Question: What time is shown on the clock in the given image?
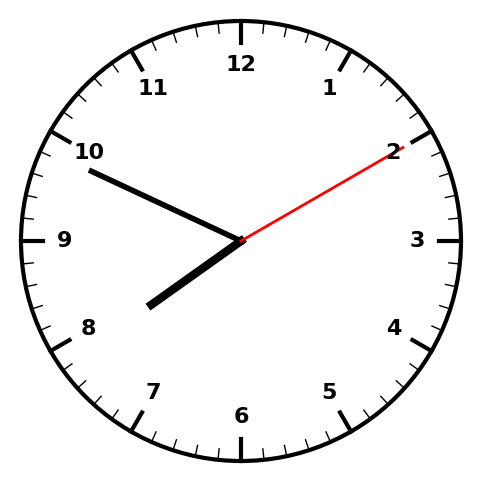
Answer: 07:49:10